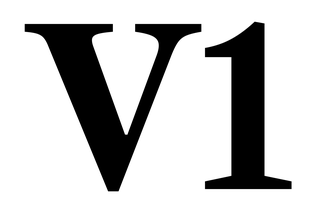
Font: LibreCaslonText_Bold